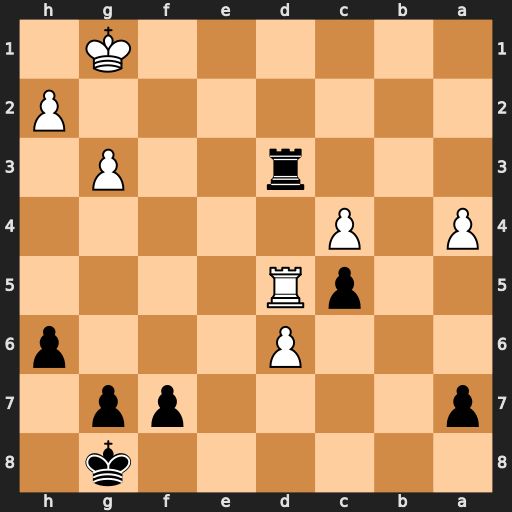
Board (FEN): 6k1/p4pp1/3P3p/2pR4/P1P5/3r2P1/7P/6K1
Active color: b
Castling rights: -
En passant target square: -
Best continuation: Rxd5 cxd5 Kf8